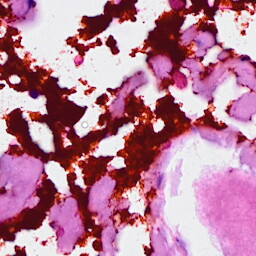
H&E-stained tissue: Breast